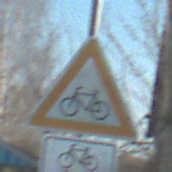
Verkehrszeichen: RadverkehrRechts
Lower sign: RichtungsangabeDurchPfeile9
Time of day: MorningAfternoon
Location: Outdoor (Suburban)
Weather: Clear
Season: NotSpecified
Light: Natural